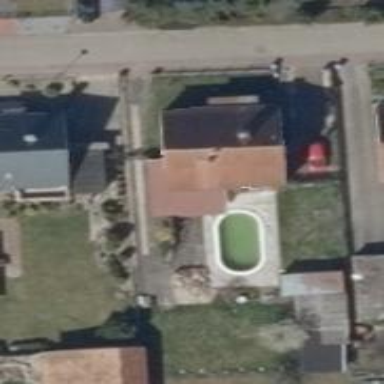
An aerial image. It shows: Swimming pool located in leisure land.